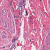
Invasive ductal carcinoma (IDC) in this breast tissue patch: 0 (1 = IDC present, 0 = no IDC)